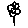
Label: flower